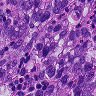
Metastatic tissue present: yes